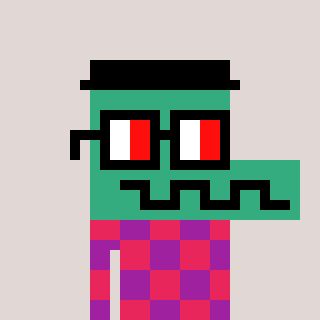
a pixel art character with square glasses with black frames and red eyes, a crocodile-shaped head and a magenta-colored body on a warm background